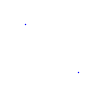
Particle: proton